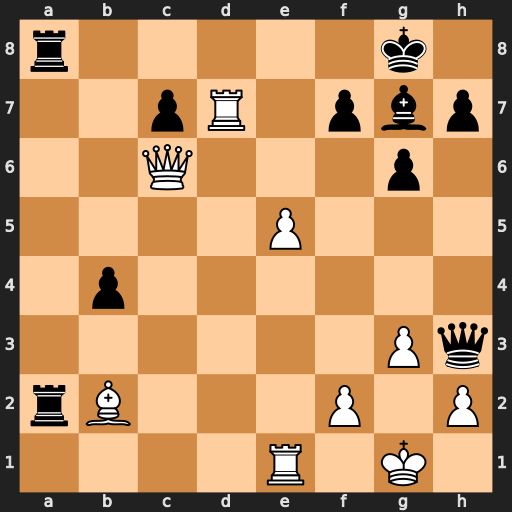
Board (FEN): r5k1/2pR1pbp/2Q3p1/4P3/1p6/6Pq/rB3P1P/4R1K1
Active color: w
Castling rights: -
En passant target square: -
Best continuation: e6 Bxb2 exf7+